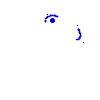
Particle: kaon